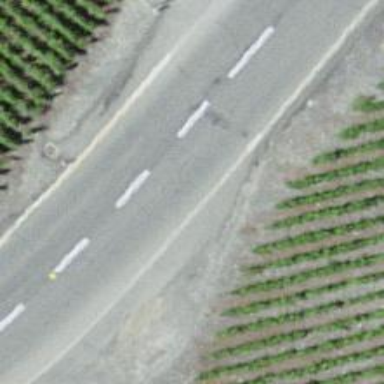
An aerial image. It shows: Secondary road with asphalt surface.